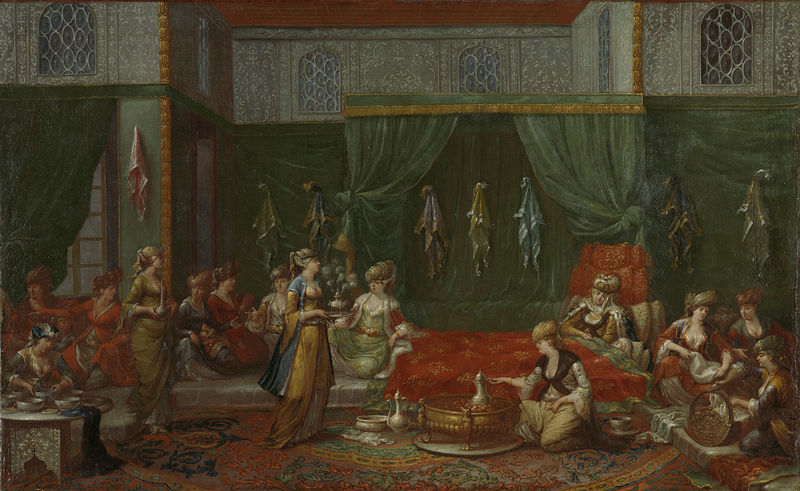
Titel: Kraamkamer van een voorname Turkse vrouw
Künstler: Jean Baptiste Vanmour
Standort: Amsterdam
Institution: Rijksmuseum
Schlagwörter: gemälde, frauen, grün, haus, rot, tanz, teppich, vorhang, öl, decke, kanne, bank, vorhänge, runde, tee, orient, harem, schüsseln, turban, tepichh, transenne